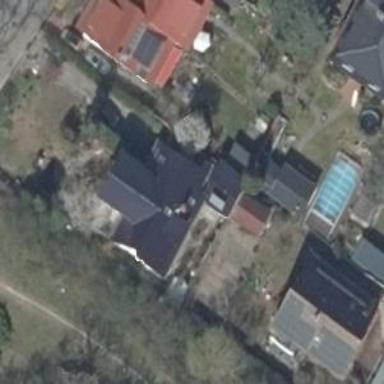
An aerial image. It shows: Detached building with gabled roof.